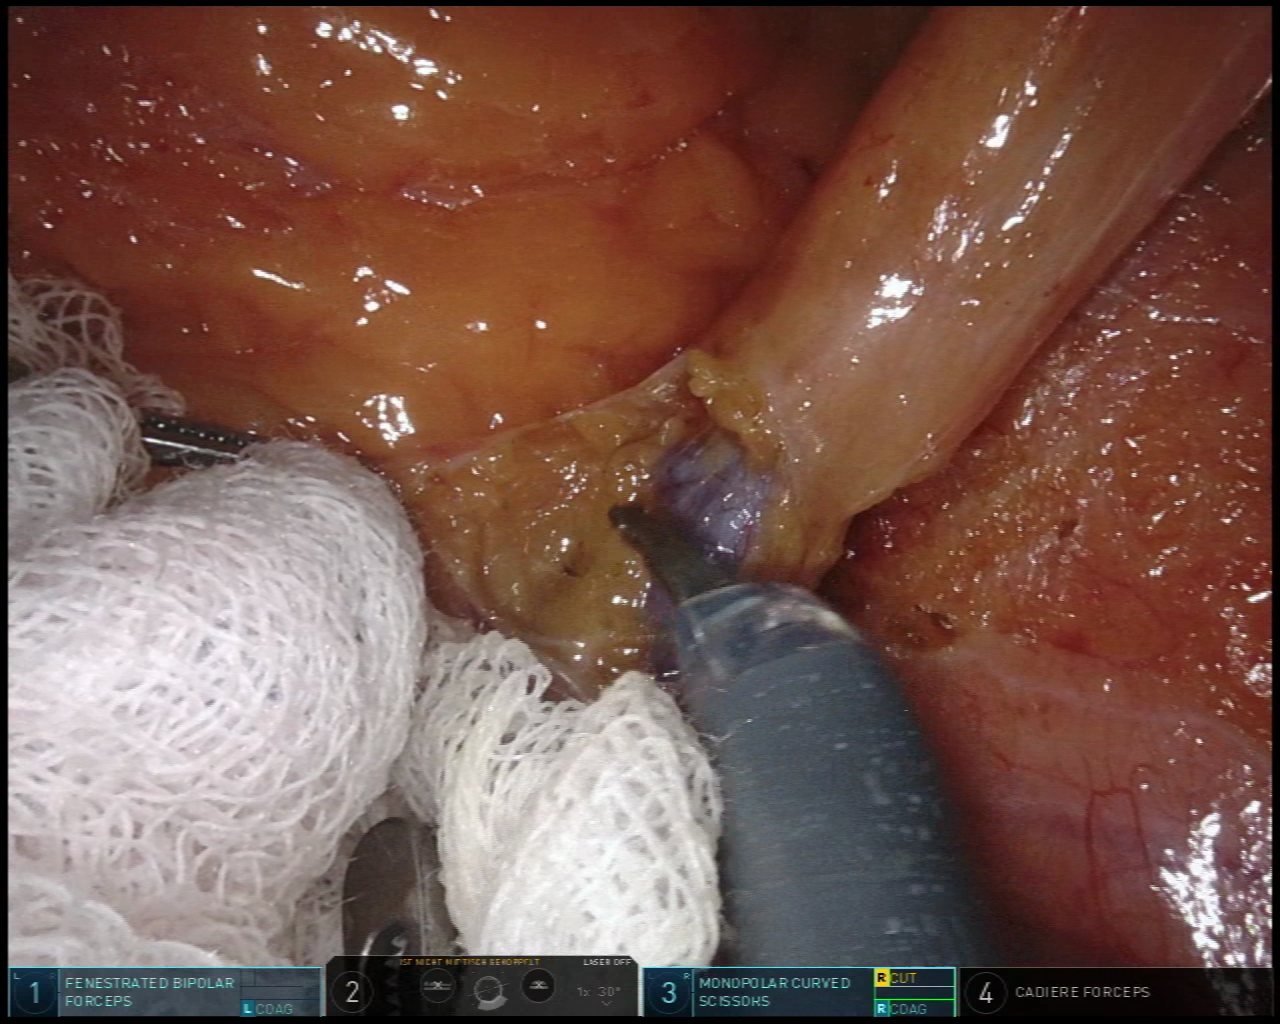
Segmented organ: intestinal_veins
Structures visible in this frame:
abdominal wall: no
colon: no
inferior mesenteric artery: no
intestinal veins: yes
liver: no
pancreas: no
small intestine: no
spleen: no
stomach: no
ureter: no
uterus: no
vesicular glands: no